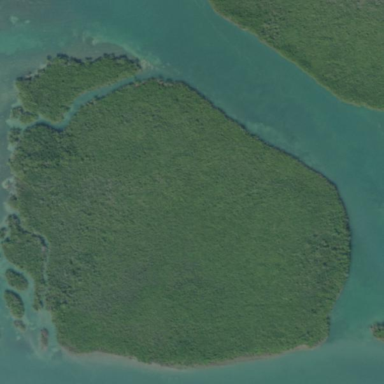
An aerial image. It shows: Island with natural coastline.